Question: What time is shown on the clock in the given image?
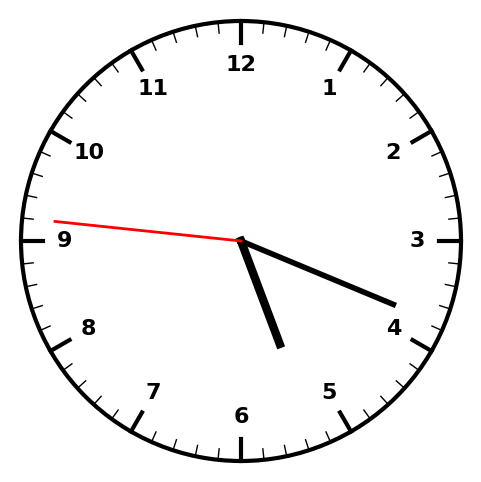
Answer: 05:18:46